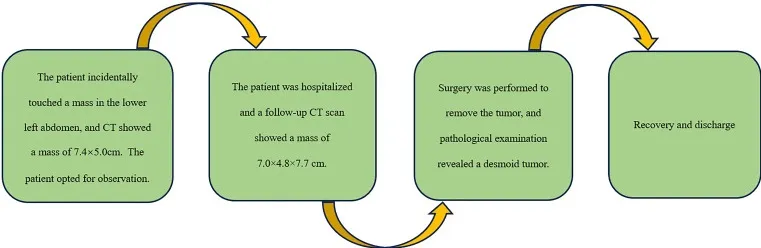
Timeline for Case 2.
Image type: chart (chart)